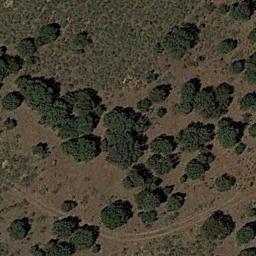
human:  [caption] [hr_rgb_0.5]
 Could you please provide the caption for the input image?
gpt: Some green chaparrals of different sizes grow on the wasteland .

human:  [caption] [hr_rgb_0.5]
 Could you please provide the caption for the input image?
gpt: There are two trees in this desert .

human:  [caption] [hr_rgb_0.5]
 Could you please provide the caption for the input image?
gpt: The chaparral is consist of some green bushes on the desert .

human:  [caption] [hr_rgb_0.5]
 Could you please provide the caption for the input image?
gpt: The chaparral is scattered and sparse .

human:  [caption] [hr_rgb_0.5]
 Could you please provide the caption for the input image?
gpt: Chaparral is scattered in the sand from dense to sparse .